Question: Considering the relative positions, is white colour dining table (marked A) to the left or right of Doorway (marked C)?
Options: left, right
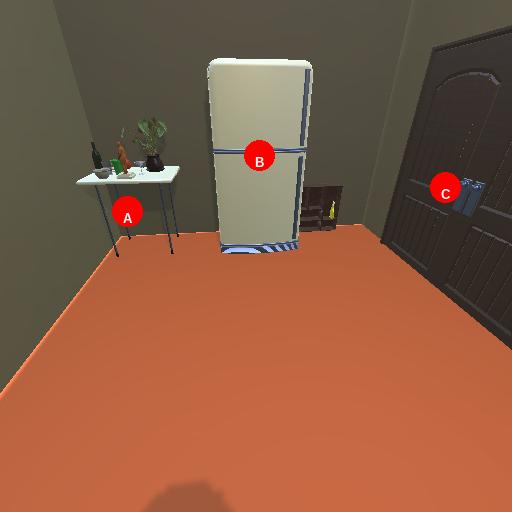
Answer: left